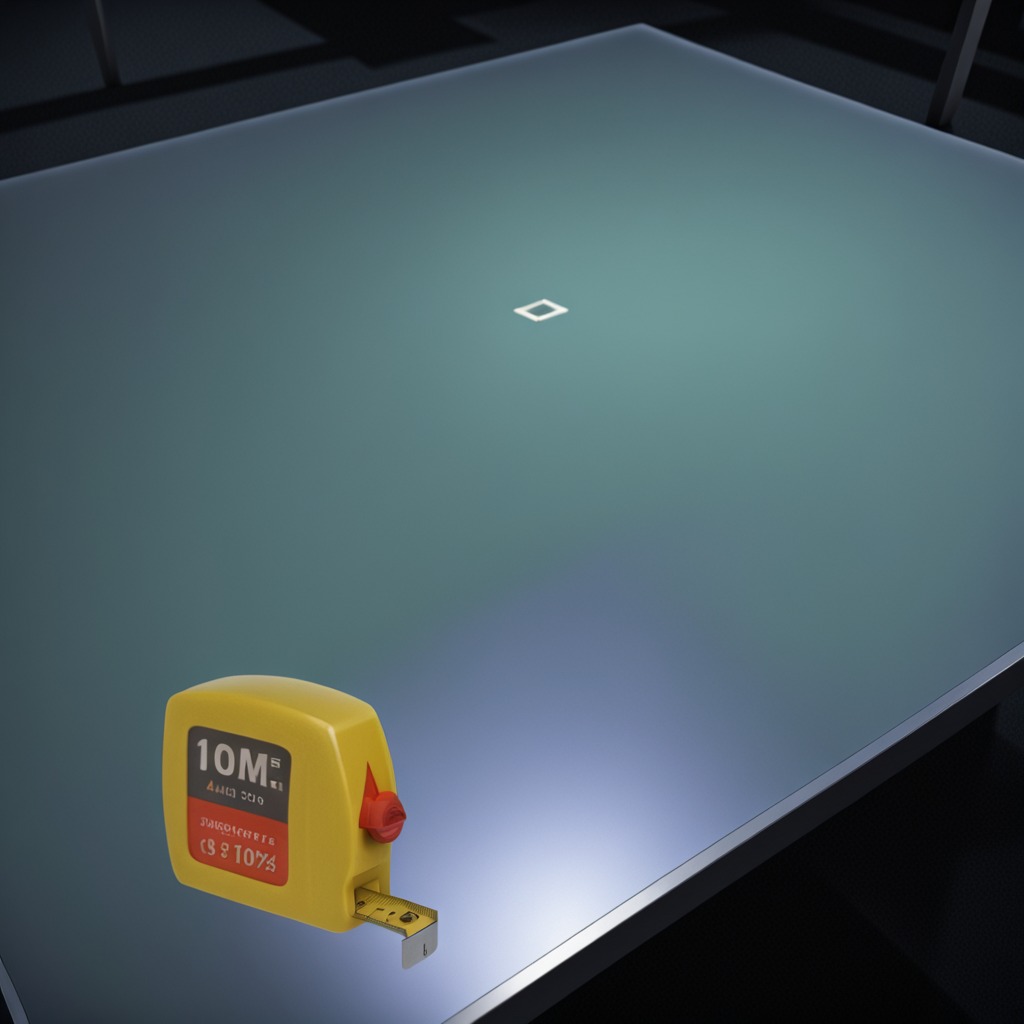
A measuring tape lies on the table in a railway signal maintenance room.